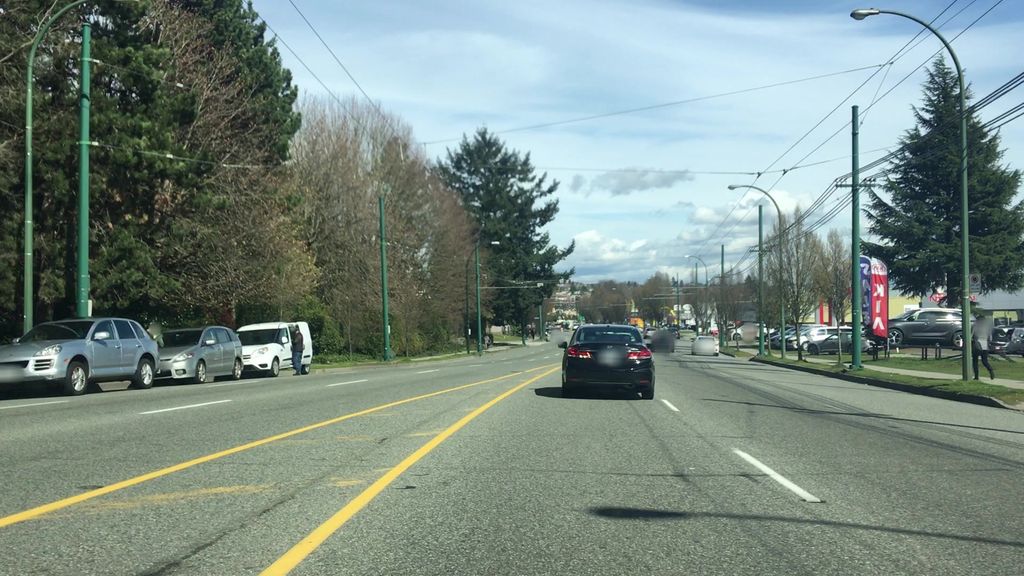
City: vancouver